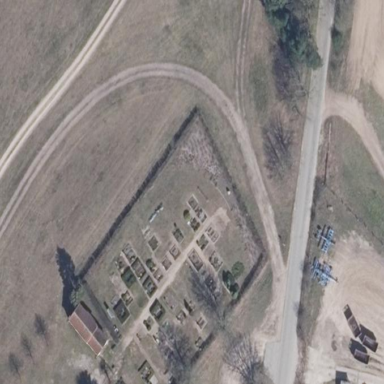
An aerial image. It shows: Cemetery.